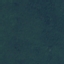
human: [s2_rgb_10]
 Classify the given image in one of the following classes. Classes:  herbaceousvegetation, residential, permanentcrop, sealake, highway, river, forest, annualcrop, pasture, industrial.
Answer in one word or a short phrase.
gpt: Forest